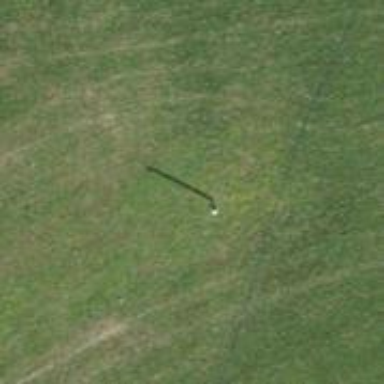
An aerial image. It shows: Power pole.